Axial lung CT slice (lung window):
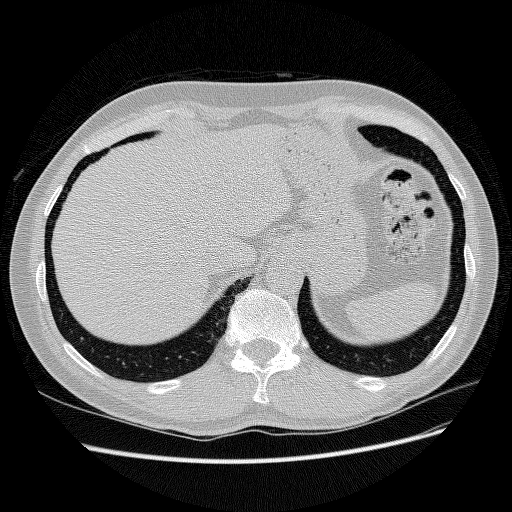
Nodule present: no